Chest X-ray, AP view. Patient: 42 years old, sex M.
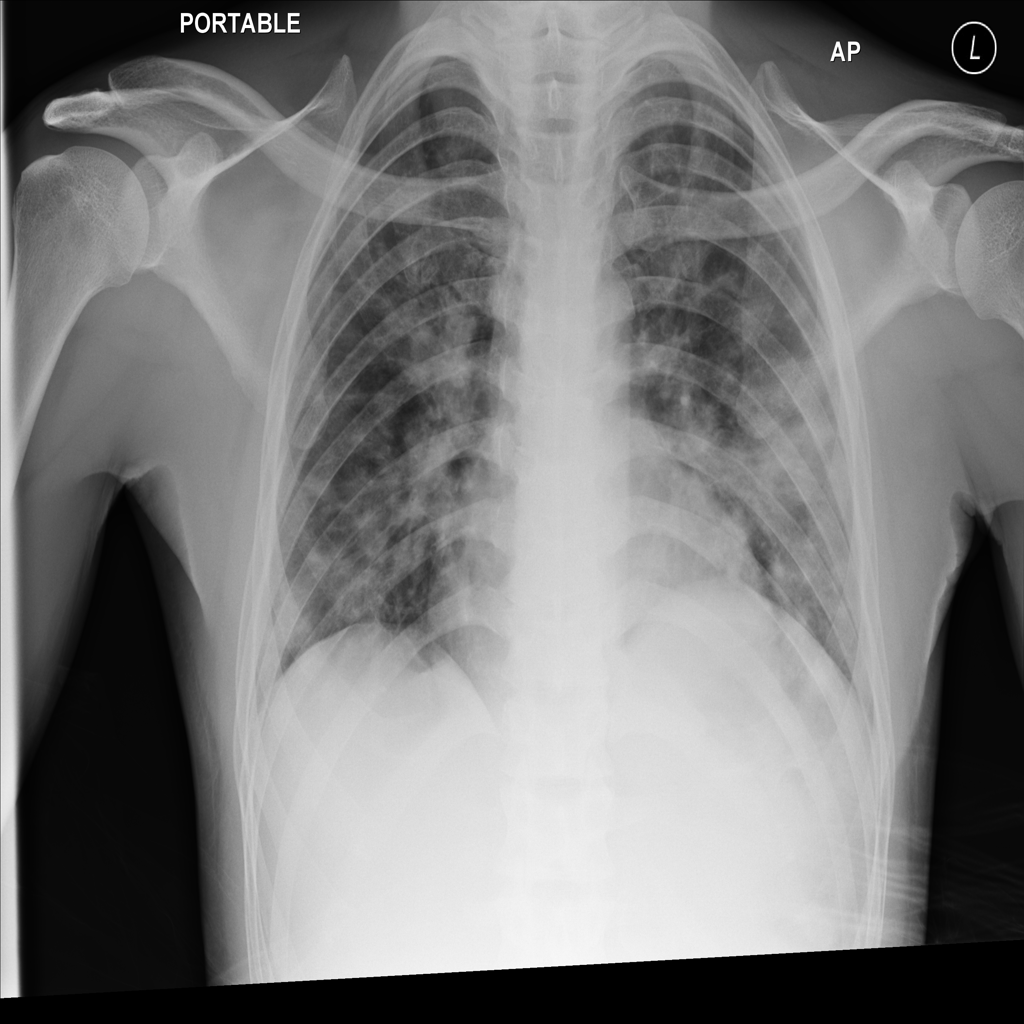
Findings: Infiltration